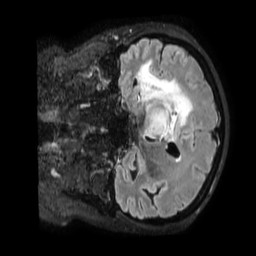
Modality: FLAIR
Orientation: coronal
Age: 58
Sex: female
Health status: ill
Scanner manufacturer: philips
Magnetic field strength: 3 T
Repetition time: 4.8 s
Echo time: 0.34 s